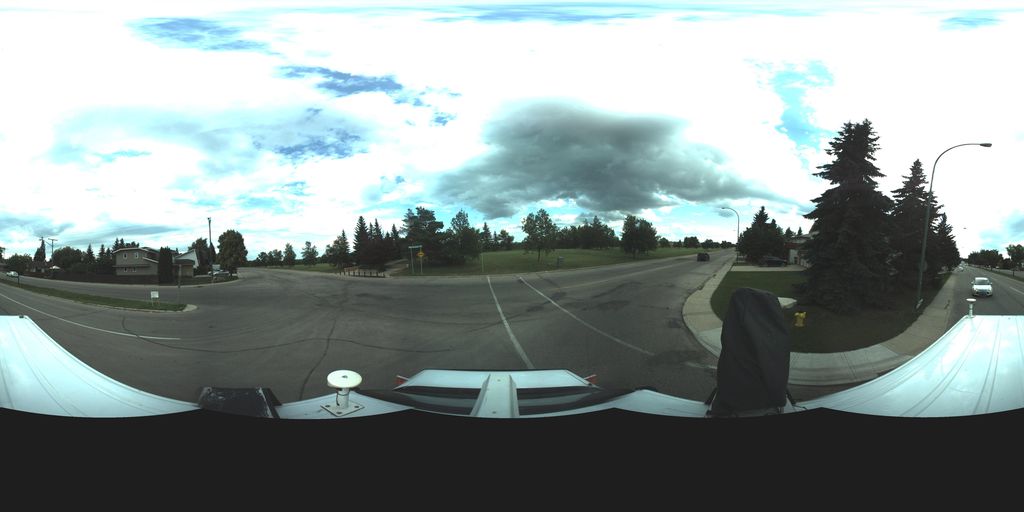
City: saskatoon